Question: This code appears to work correctly, but when I use it to render a image from a database, the image is incomplete on the page. Only about the top 70% of the image was rendered. Different amounts of the images are rendered with different images.
'''
protected void doGet(HttpServletRequest request, HttpServletResponse response) throws ServletException, IOException {
FileData fileData = new FileData();
int id = Integer.parseInt(request.getParameter("id"));
UploadFile uploadFile = fileData.SelectFile(id);
inputStream = uploadFile.data;
fileName = uploadFile.name;
if(uploadFile.Type.equals("Image/Video"))
{
contentType = "image";
}
render(request, response);
}
private void render(ServletRequest request, ServletResponse response) throws IOException {
try {
ByteArrayOutputStream baos = new ByteArrayOutputStream();
byte[] buffer = new byte[DEFAULT_BUFFER_SIZE];
int inputStreamLength = 0;
int length = 0;
while ((length = inputStream.read(buffer)) > -1) {
inputStreamLength += length;
baos.write(buffer, 0, length);
}
if (inputStreamLength > contentLength) {
contentLength = inputStreamLength;
}
if (response instanceof HttpServletResponse) {
HttpServletResponse httpResponse = (HttpServletResponse) response;
httpResponse.reset();
httpResponse.setHeader("Content-Type", contentType);
httpResponse.setHeader("Content-Length", String.valueOf(contentLength));
httpResponse.setHeader("Content-Disposition", """ + contentDisposition +
""" + (fileName != null && !fileName.isEmpty()) !=
null ? "; filename="" + fileName + """: "");
}
response.getOutputStream().write(baos.toByteArray(), 0, (int)contentLength);
//finally
response.getOutputStream().flush();
//clear
baos = null;
}
finally {
close(response.getOutputStream());
close(inputStream);
}
}
private void close(Closeable resource) throws IOException {
if (resource != null) {
resource.close();
}
}
'''
Here is an example of how the image looks on the page in Firefox.

I have checked that the image doesn't get corrupted when uploaded to the site and the image is fine in the database. The problem is the code that render images on the site.
What am I doing wrong?
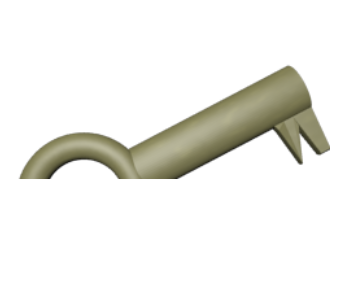
Answer: Ok i solved it, apparently variables don't reset on a new page load even if they are not static.